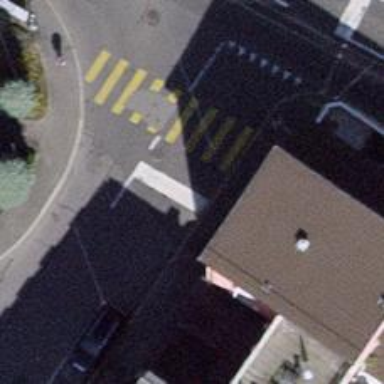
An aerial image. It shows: Road with traffic signals.